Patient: sex M, age 40
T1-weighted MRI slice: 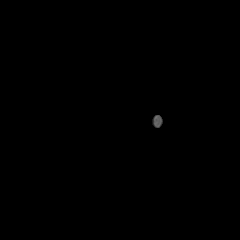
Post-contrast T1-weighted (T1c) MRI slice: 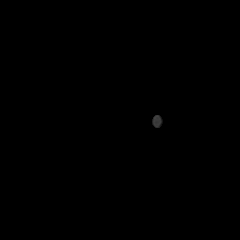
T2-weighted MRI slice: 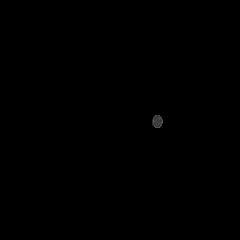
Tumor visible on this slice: no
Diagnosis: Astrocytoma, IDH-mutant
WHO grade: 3